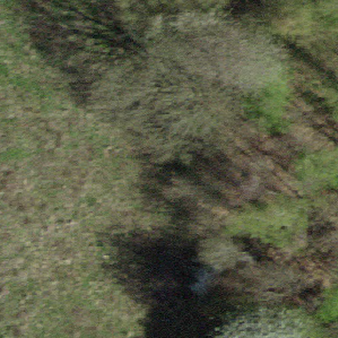
Label: other